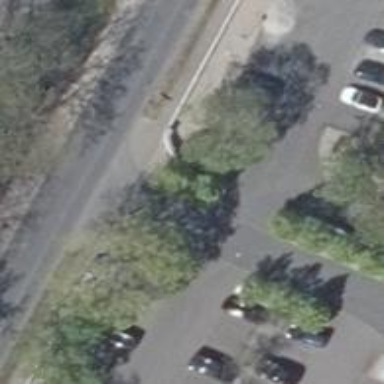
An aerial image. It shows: Driveway leading to service road.